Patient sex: M
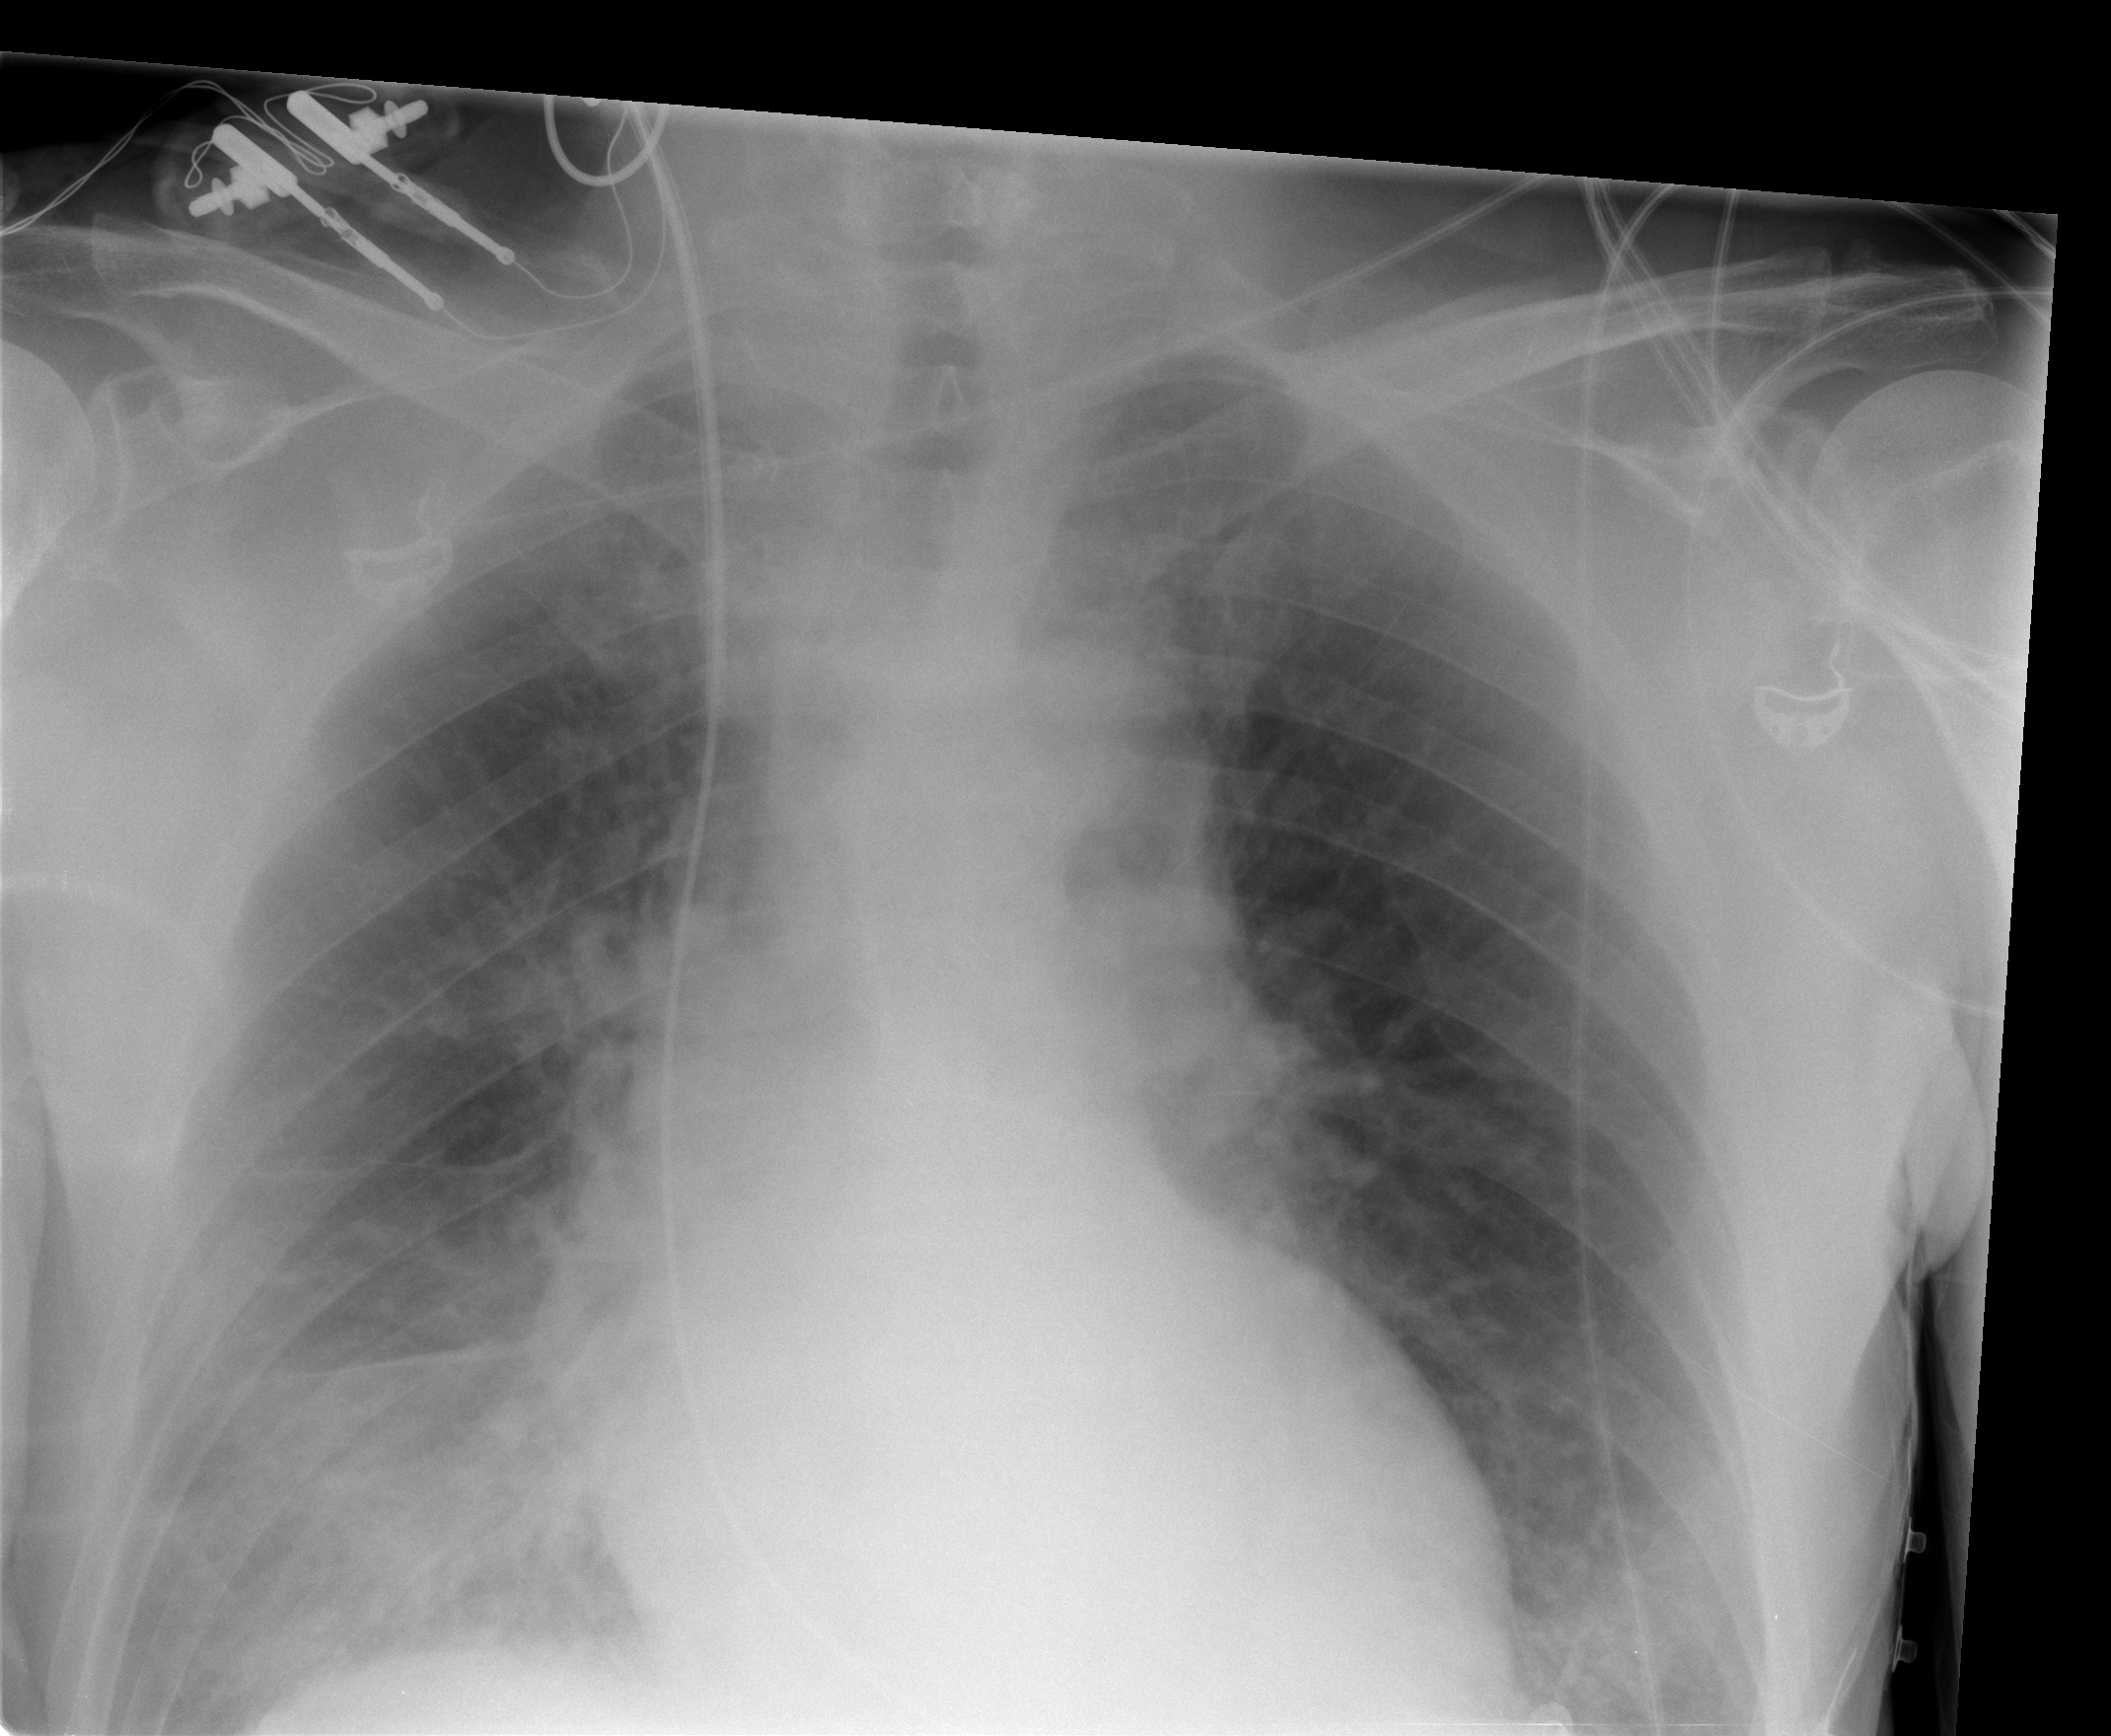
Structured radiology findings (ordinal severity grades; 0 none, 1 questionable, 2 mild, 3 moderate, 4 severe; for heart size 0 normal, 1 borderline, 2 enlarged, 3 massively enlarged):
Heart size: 0
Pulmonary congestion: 0
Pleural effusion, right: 0
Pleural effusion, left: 0
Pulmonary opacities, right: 0
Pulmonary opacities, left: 0
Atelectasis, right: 2
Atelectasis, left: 0